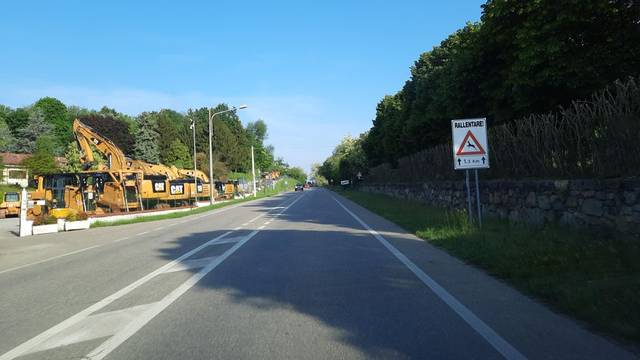
Region: Italy
Coordinates: 45.408, 8.081